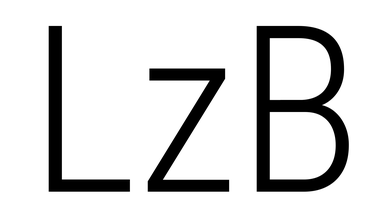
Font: Roboto_Condensed_Light